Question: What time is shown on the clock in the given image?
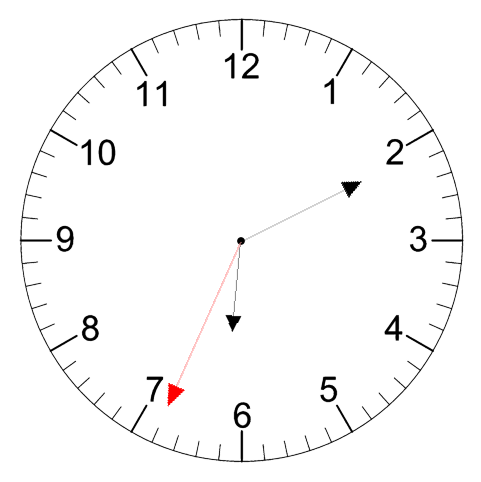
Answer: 06:10:34